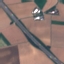
Label: Highway